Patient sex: F
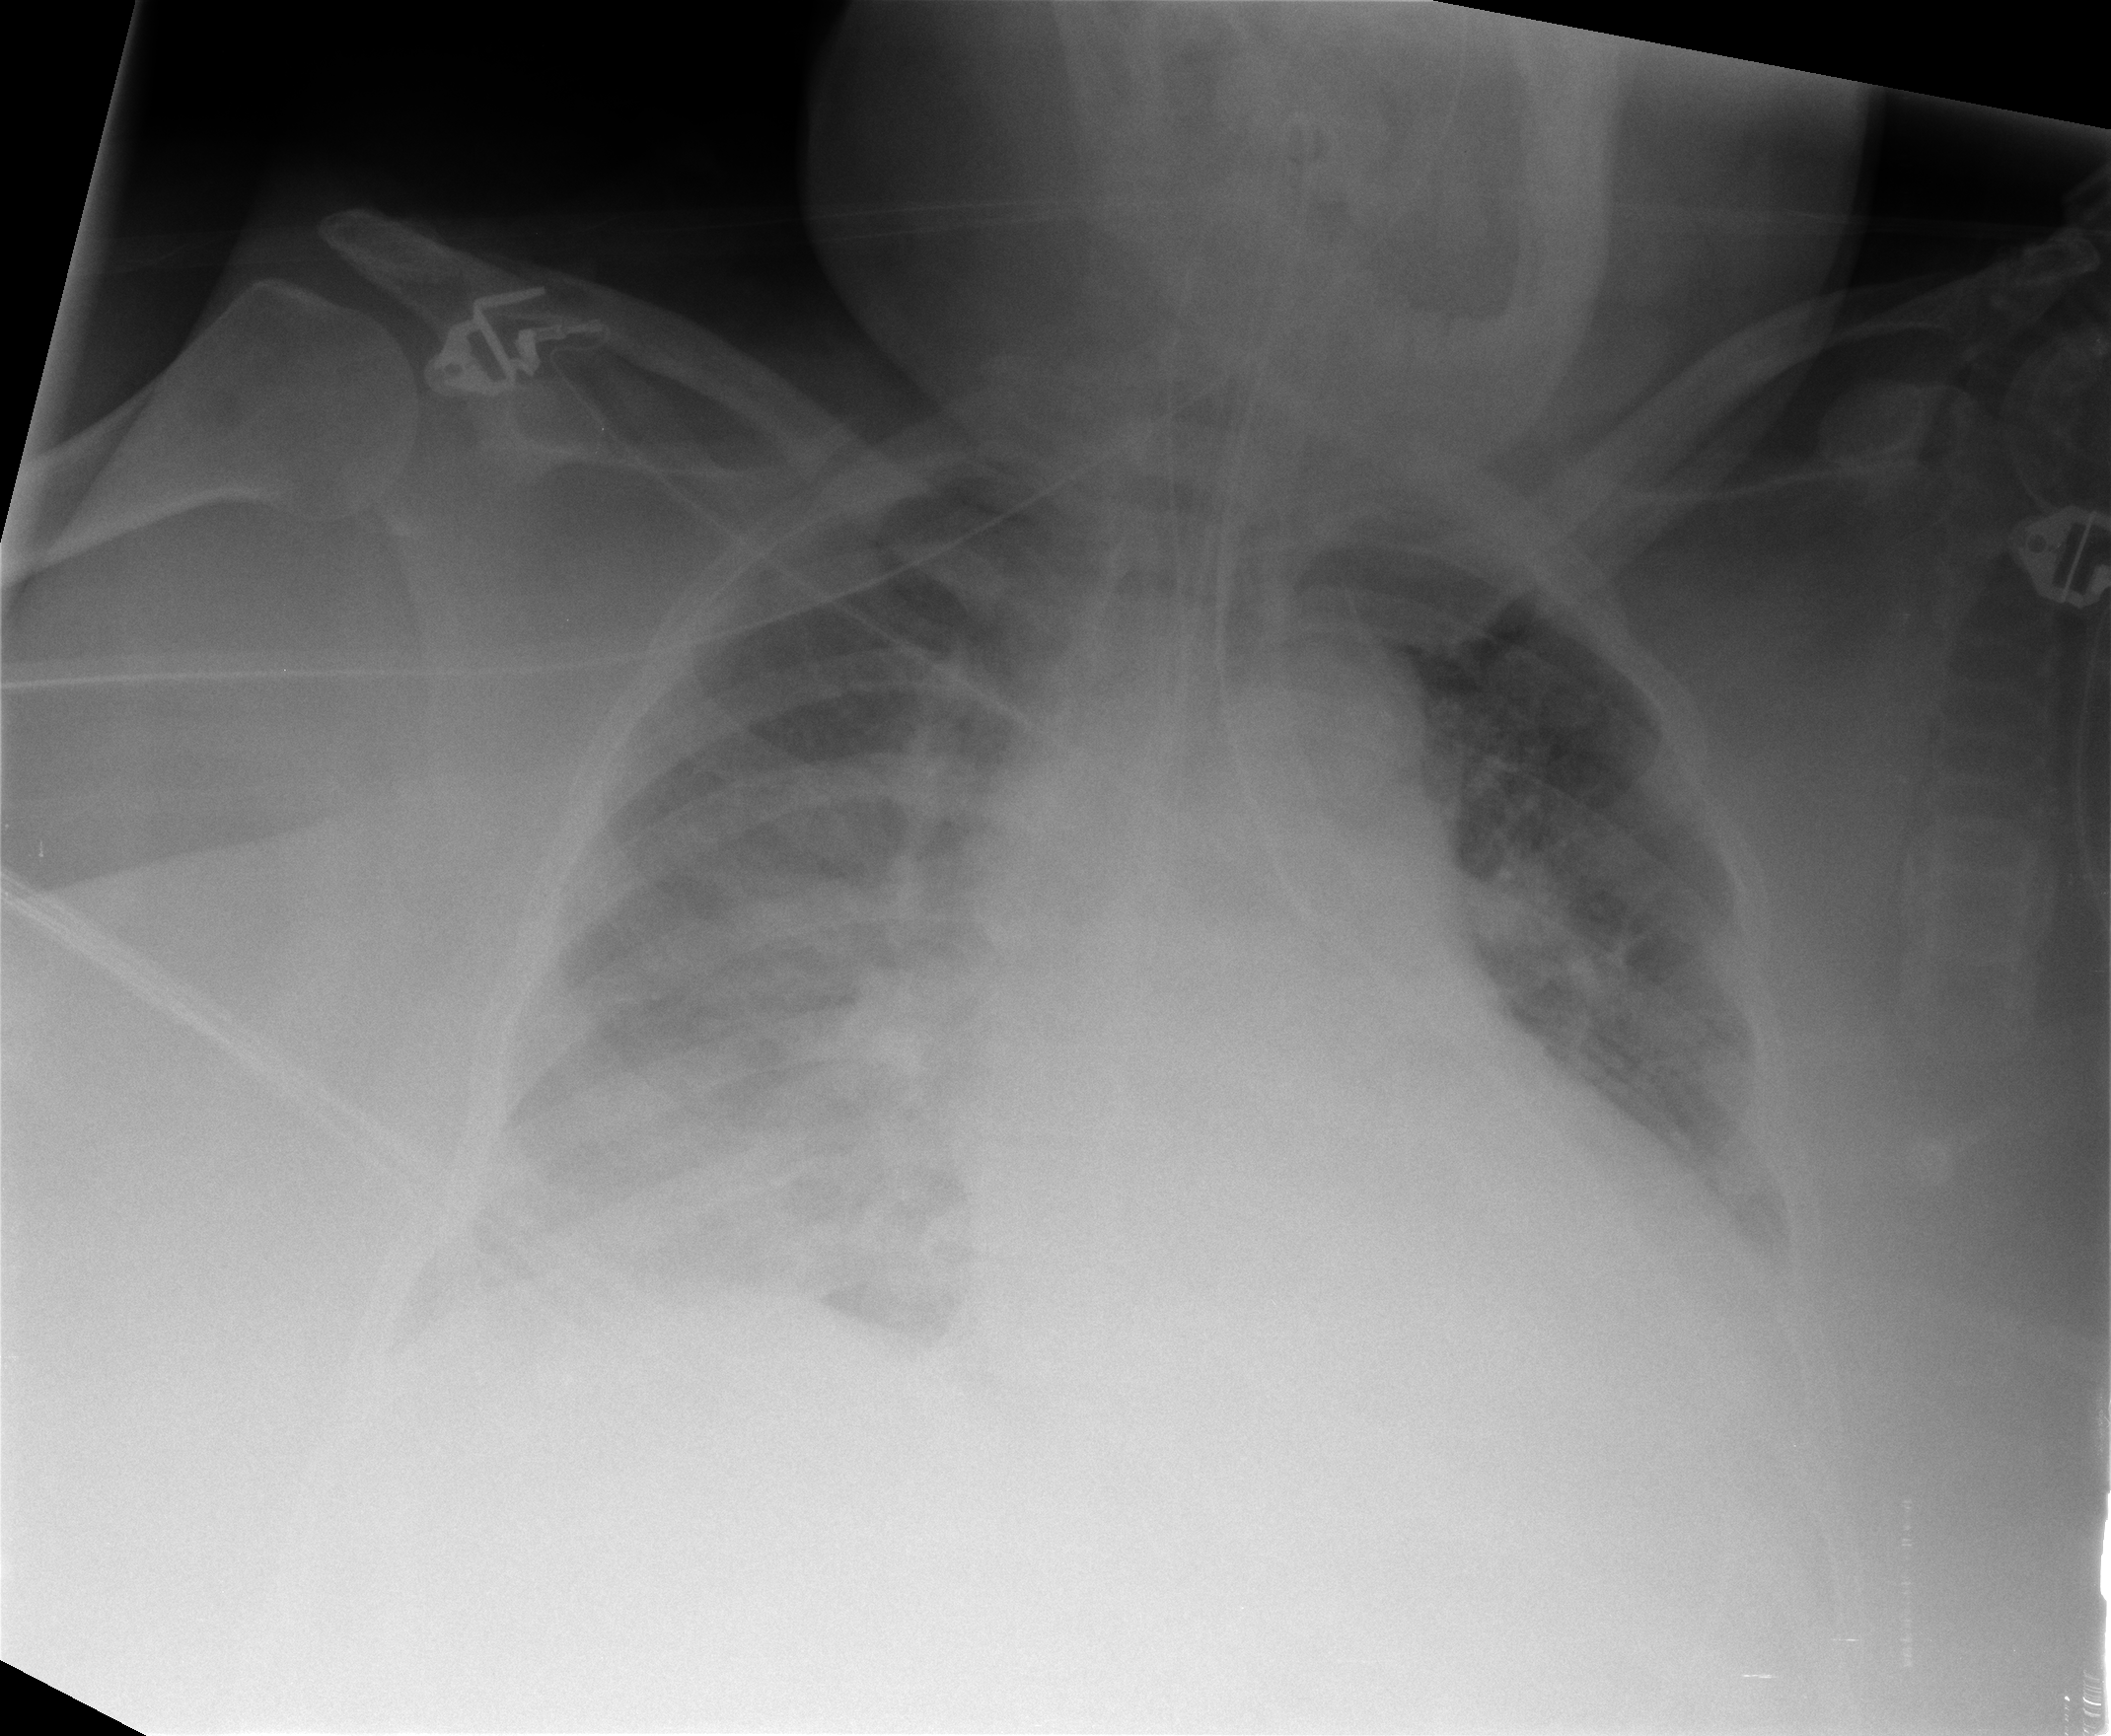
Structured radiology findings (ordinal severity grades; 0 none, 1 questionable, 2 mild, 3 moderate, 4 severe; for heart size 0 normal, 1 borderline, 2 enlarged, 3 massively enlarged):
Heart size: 2
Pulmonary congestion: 2
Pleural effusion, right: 1
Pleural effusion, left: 0
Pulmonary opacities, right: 1
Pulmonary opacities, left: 1
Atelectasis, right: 3
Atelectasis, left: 1